Interaction volume radius: 10 \u00c5
Interaction volume height: 30 \u00c5
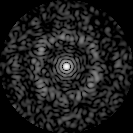
Disorder parameter: 0.7767